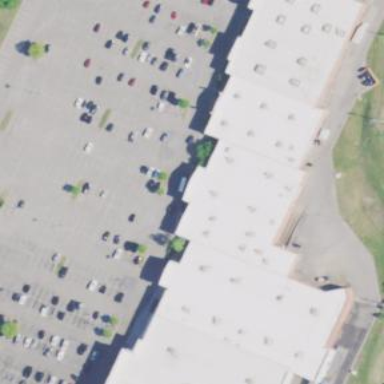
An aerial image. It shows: Building.